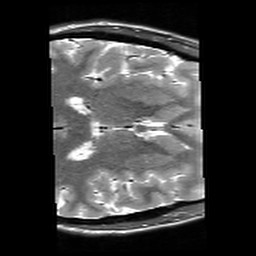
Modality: T2w
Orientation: axial
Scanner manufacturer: siemens
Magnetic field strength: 3 T
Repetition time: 9.86 s
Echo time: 0.05 s